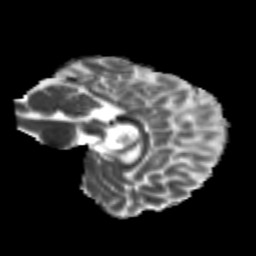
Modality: MD
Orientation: sagittal
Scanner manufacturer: siemens
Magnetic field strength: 3 T
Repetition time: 8.8 s
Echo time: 0.085 s